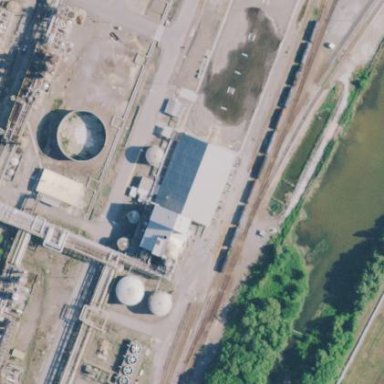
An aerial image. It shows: Industrial building.